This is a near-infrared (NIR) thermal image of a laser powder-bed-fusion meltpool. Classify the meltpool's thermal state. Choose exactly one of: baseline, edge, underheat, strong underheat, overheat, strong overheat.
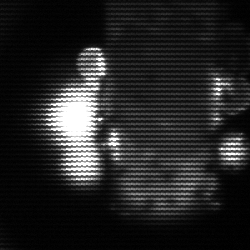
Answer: strong underheat